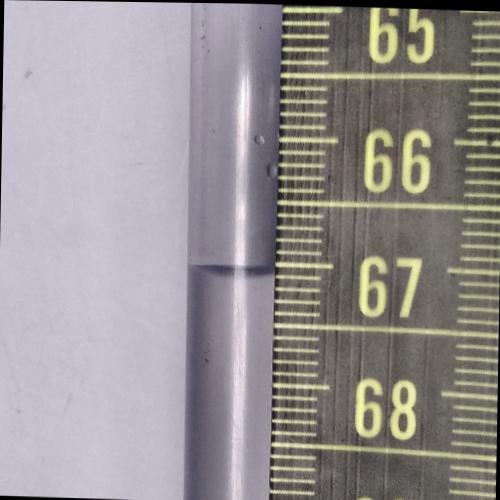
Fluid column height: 67.1 cm